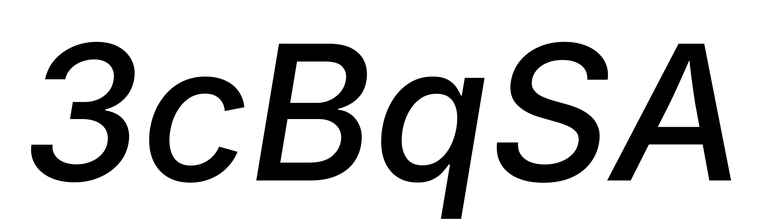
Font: Inter-Italic_Medium_Italic